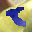
Label: 8